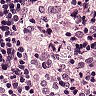
Metastatic tissue present: no